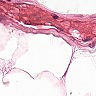
Metastatic tissue present: no